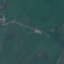
Land use / land cover: Pasture